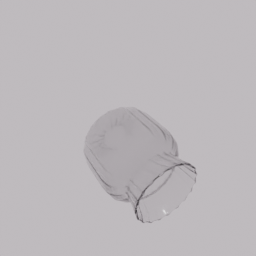
Label: decoration